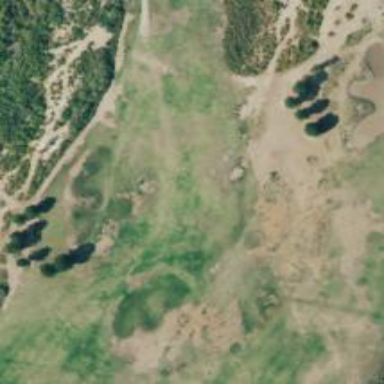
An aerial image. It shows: Golf hole.